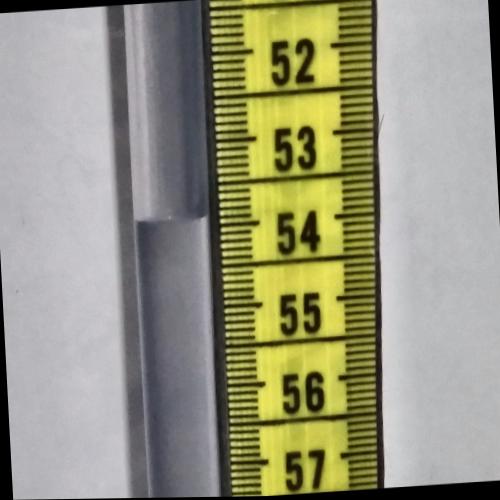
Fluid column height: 53.9 cm